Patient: sex M, age 60
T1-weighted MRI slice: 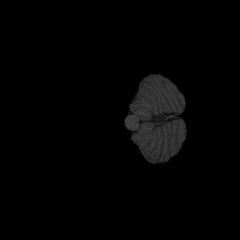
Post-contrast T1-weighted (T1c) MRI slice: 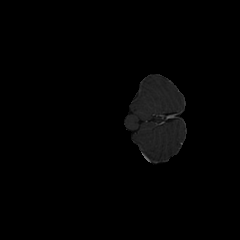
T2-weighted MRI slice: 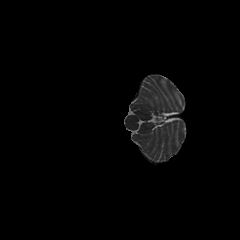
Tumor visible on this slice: no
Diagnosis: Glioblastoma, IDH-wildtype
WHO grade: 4